Interaction volume radius: 5 \u00c5
Interaction volume height: 15 \u00c5
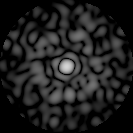
Disorder parameter: 0.8664